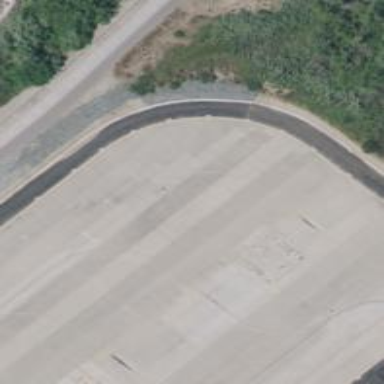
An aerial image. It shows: Image of taxiway at airport.